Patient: sex F, age 51
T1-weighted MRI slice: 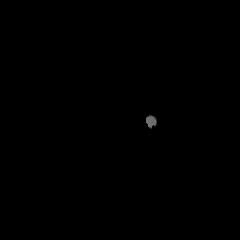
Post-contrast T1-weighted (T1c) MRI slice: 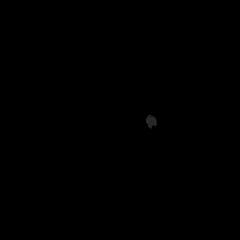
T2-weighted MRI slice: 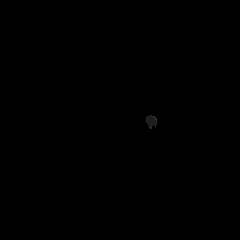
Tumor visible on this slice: no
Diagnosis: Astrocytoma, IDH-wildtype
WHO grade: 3